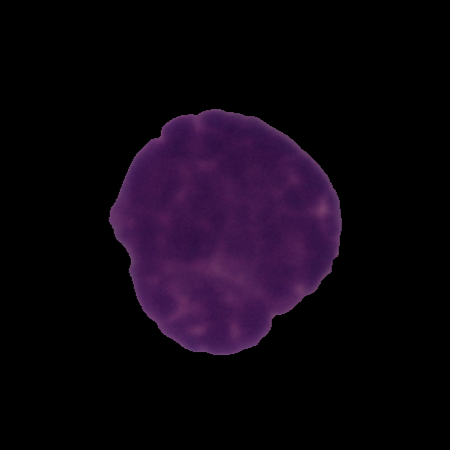
Label: cancer